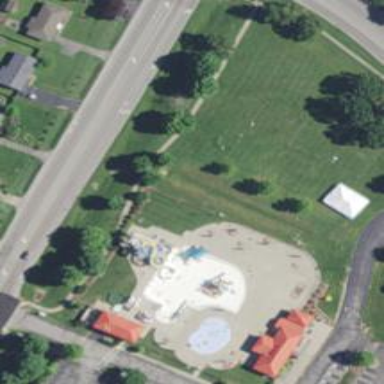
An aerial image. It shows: Water park.